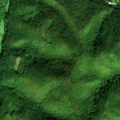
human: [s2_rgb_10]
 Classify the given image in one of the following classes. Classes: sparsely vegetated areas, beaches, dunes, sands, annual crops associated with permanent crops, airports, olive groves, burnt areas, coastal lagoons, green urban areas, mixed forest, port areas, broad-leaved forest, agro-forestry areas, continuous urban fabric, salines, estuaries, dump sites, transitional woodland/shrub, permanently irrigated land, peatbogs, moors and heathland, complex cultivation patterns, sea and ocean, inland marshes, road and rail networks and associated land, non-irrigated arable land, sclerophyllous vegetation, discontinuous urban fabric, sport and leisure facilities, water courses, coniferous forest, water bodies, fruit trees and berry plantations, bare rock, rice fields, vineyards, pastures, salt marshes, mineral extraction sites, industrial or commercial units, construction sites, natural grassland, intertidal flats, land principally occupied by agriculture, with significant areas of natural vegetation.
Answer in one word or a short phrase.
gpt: broad-leaved forest